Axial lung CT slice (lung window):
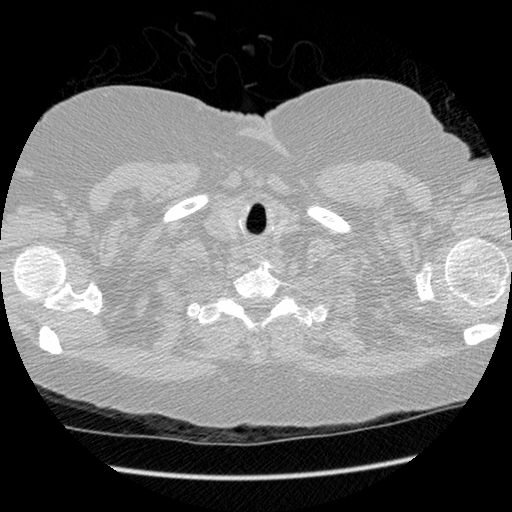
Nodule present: no